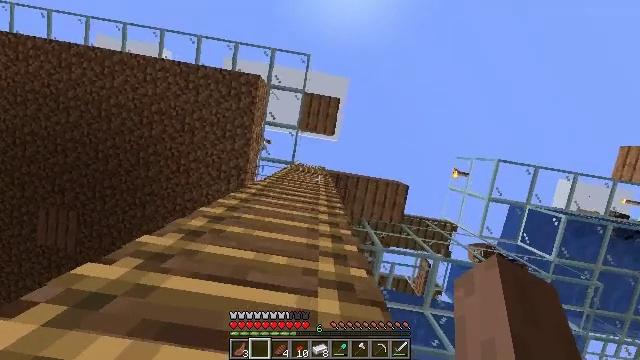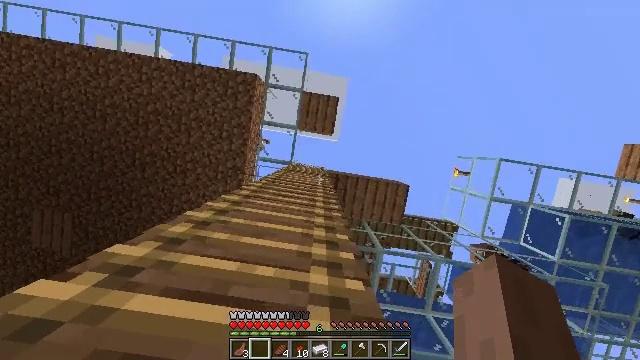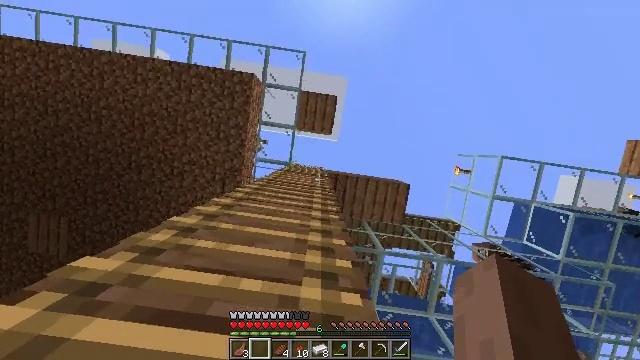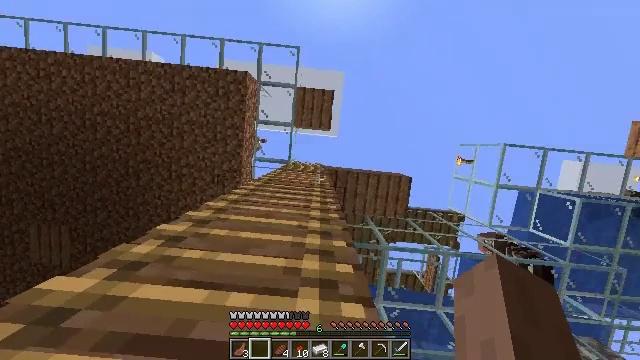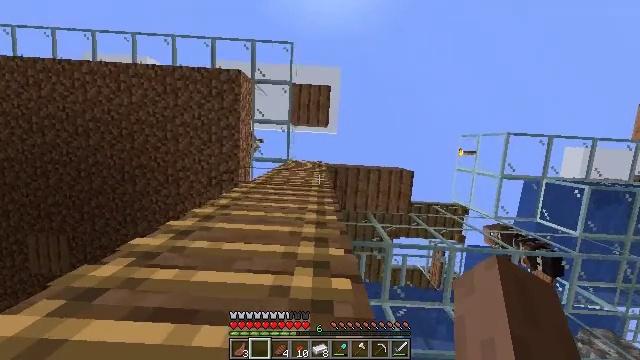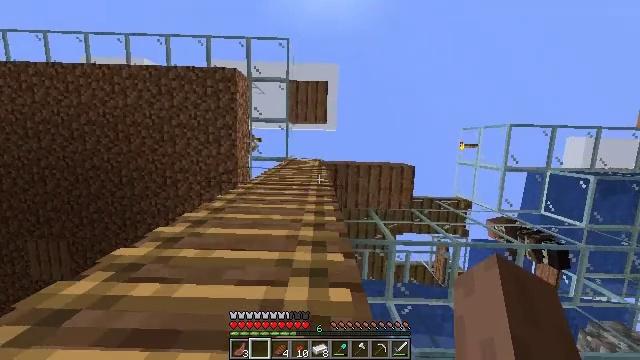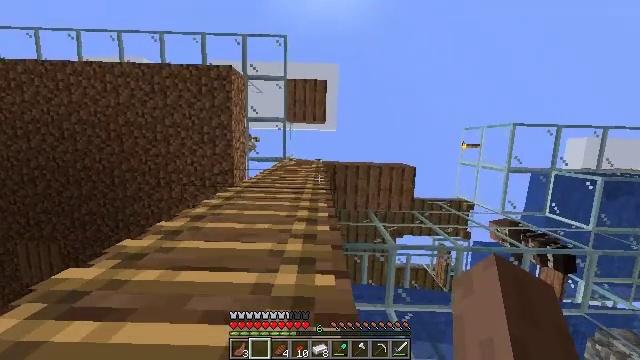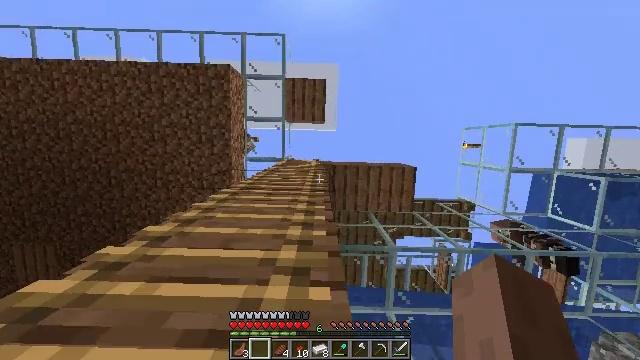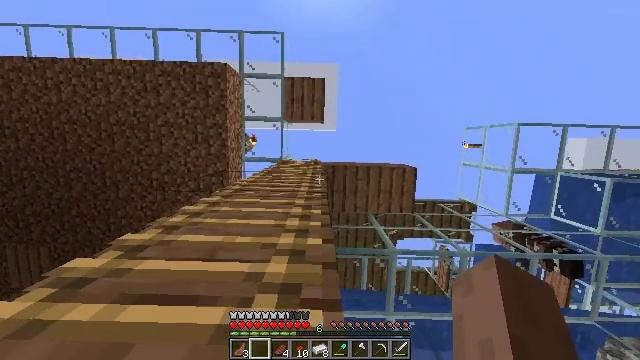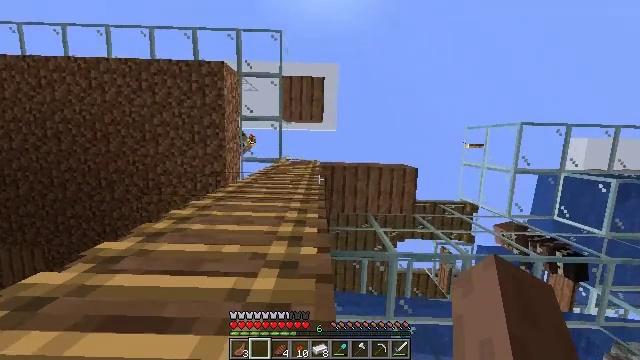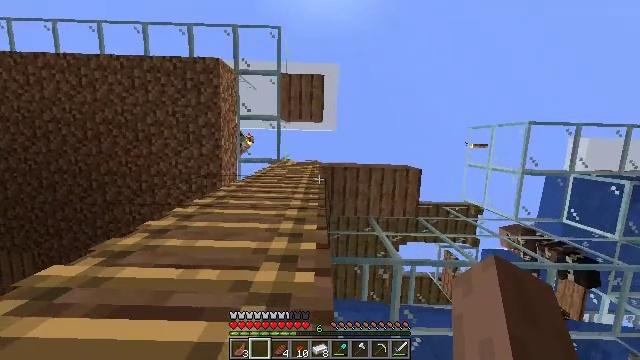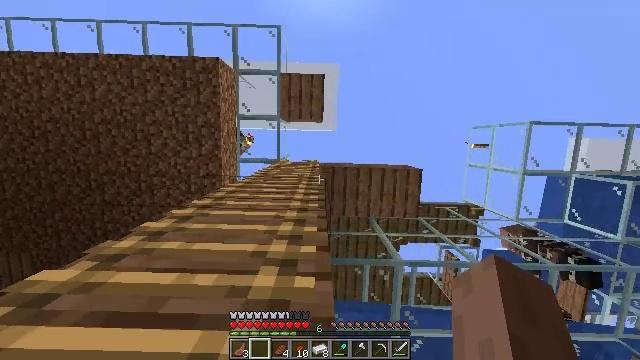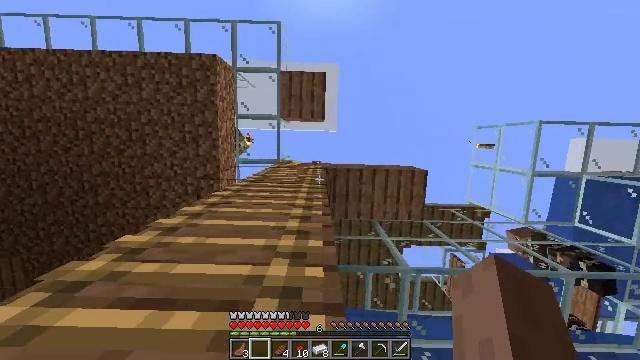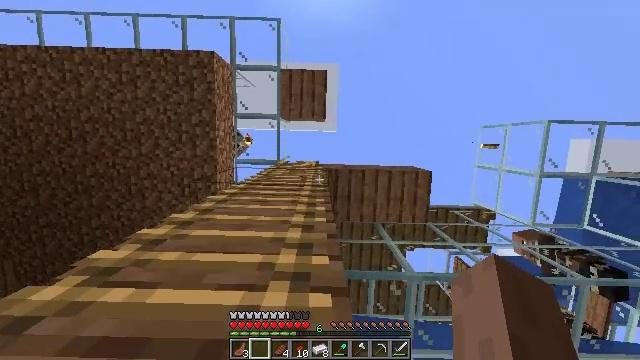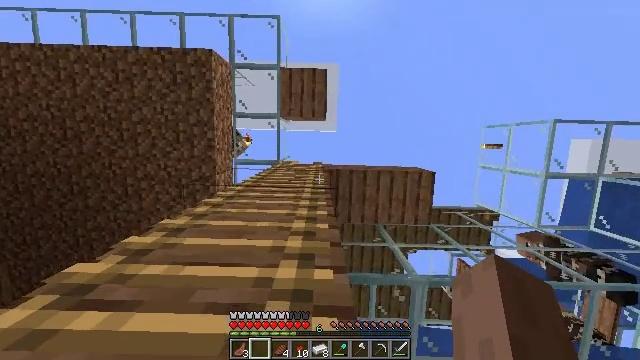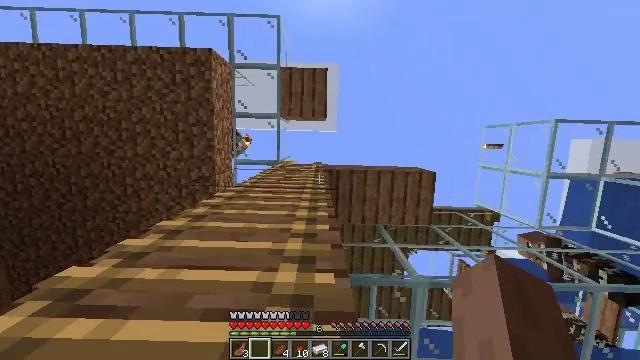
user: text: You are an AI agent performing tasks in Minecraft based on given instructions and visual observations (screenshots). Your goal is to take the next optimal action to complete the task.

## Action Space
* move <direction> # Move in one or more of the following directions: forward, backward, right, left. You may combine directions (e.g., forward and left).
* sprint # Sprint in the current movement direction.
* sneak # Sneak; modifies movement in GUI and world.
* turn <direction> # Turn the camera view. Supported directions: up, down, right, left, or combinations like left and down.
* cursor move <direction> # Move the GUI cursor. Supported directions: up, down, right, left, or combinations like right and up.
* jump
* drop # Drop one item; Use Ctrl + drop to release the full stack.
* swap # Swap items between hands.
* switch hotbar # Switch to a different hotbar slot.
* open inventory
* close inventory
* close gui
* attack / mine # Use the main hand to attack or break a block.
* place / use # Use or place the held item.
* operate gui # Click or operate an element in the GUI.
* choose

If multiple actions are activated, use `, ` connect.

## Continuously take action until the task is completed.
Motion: motion action
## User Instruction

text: Break the jungle planks to recycle them.
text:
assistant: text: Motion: move forward, jump
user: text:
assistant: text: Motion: move forward, jump
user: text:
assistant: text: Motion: move forward, turn left, jump
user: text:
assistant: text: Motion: move forward, turn left, jump
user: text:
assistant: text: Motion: move forward, turn left, jump
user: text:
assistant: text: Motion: move forward, jump
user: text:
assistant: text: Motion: move forward, jump
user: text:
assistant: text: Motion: move forward, jump
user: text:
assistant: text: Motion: move forward and move left, jump
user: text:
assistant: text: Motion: move forward and move left, jump
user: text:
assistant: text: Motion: move forward and move left, jump
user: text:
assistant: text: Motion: move forward, jump
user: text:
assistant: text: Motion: move forward, jump
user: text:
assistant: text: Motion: move forward, jump
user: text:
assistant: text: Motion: move forward, jump
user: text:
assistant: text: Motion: move forward, jump
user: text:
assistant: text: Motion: move forward and move left, jump
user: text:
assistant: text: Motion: move forward and move left, jump
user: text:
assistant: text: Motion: move forward and move left, jump
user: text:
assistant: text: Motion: move forward, jump
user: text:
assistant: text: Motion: move forward, jump
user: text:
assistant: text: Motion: move forward, turn right, jump
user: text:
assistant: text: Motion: move forward, turn right, jump
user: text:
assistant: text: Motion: move forward, jump
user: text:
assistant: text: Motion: move forward, jump
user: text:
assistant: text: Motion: move forward, jump
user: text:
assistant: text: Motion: move forward, jump
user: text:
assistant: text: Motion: move forward, jump
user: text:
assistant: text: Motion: move forward, jump
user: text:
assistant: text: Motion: move forward, jump